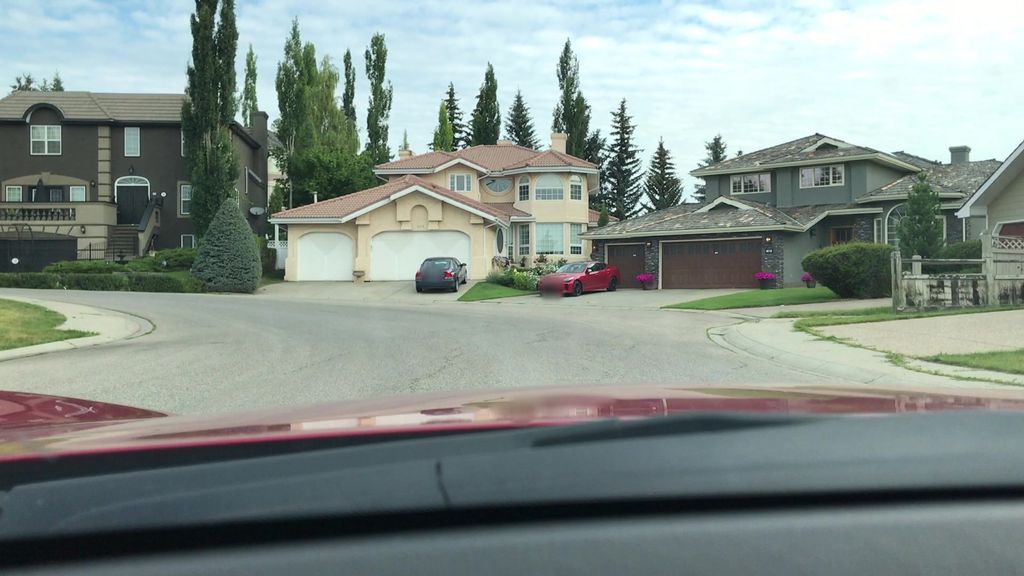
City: calgary